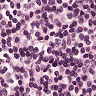
Metastatic tissue present: no